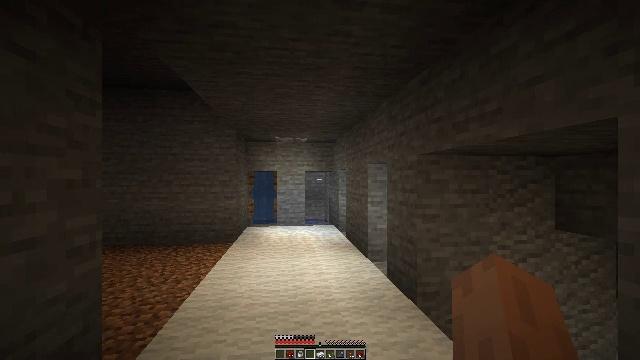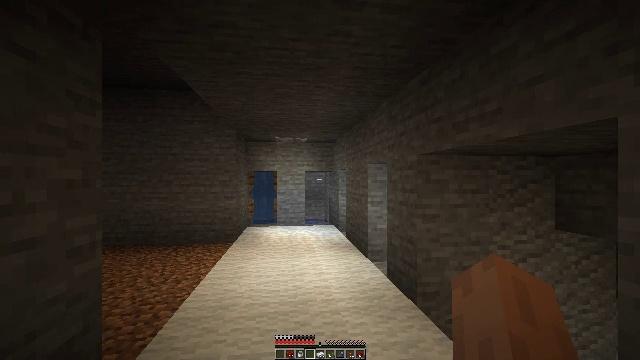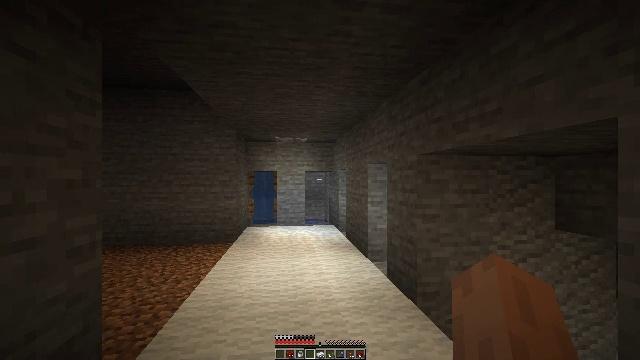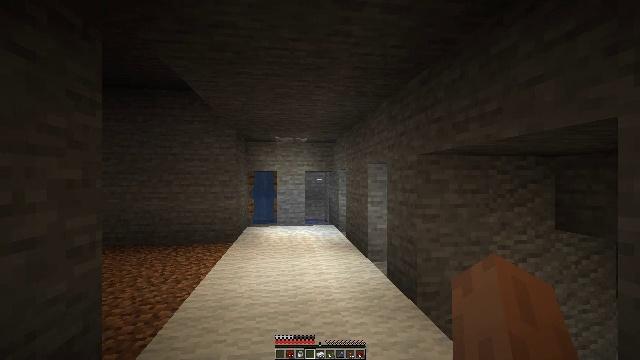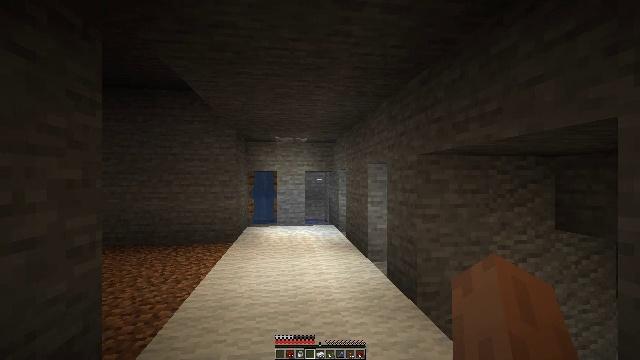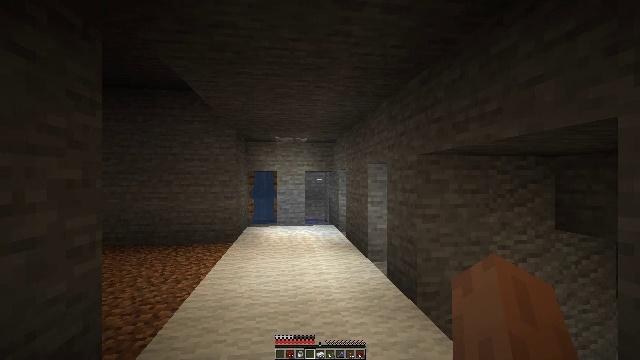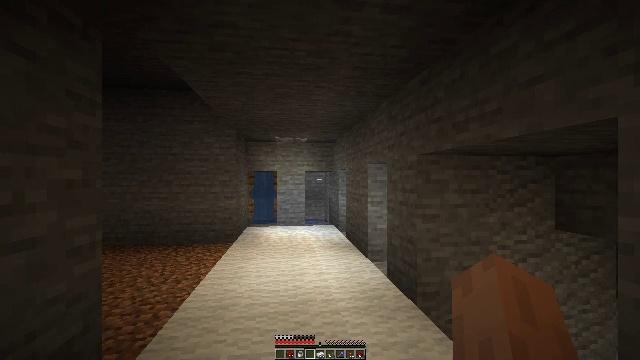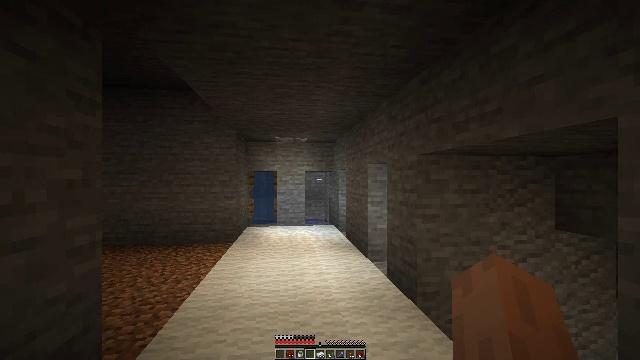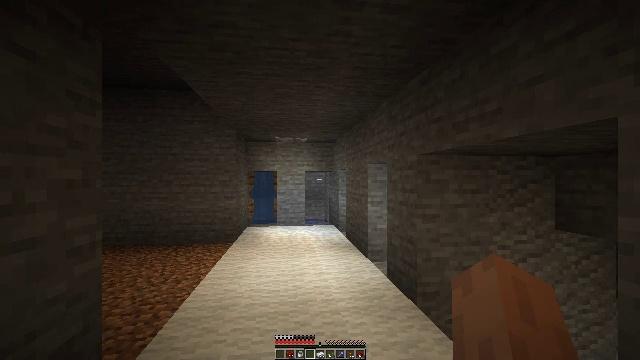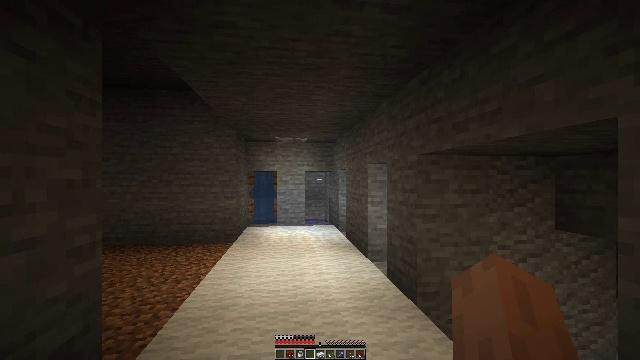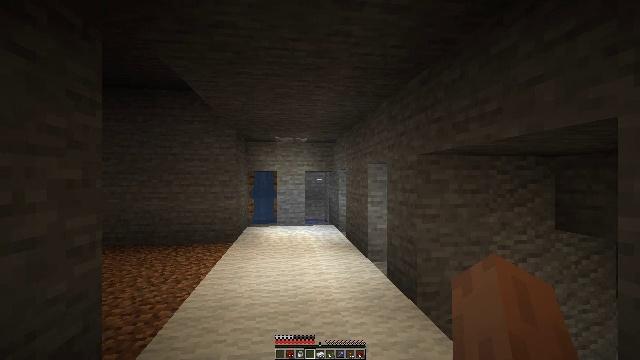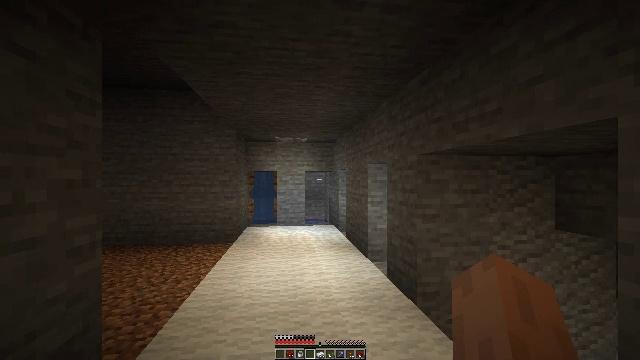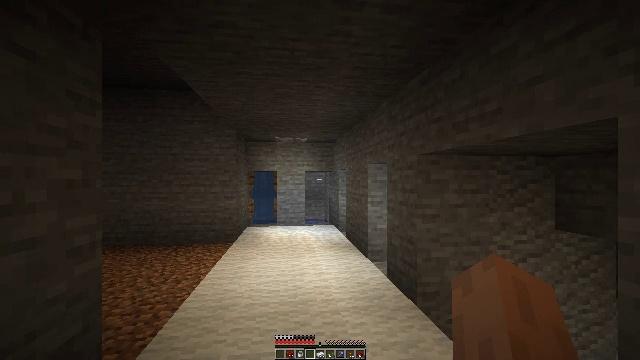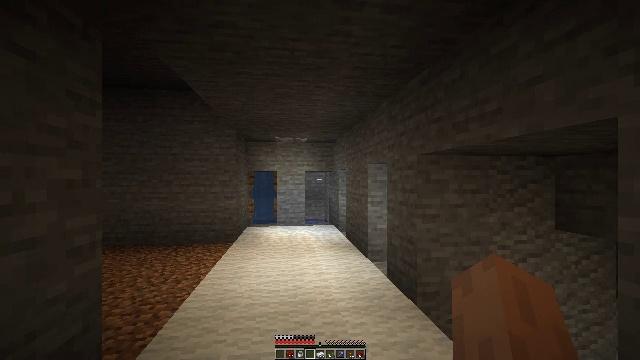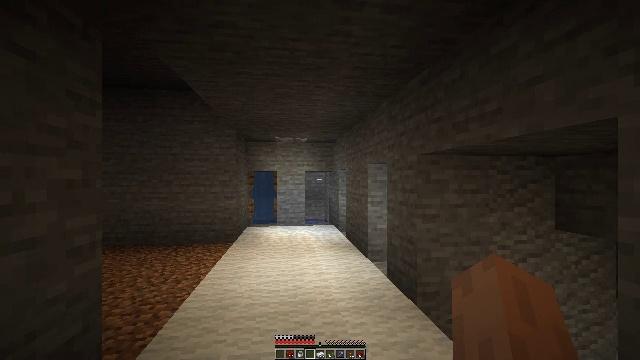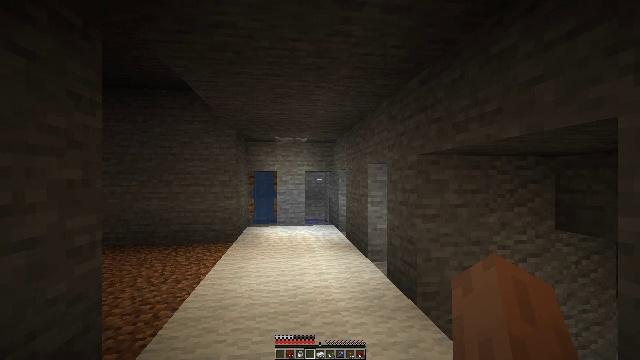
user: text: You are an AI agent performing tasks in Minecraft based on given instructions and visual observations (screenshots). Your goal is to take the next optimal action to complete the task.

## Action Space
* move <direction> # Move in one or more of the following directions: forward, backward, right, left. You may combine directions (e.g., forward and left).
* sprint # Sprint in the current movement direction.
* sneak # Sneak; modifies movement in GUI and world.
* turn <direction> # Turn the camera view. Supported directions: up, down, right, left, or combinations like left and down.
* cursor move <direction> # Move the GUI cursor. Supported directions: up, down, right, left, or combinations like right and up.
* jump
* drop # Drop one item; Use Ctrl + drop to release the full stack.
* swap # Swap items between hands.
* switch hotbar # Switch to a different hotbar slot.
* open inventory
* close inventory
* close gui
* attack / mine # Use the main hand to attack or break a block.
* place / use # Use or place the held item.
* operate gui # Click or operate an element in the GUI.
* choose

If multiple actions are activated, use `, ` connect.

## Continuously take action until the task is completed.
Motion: motion action
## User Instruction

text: Remove an iron ingot from the inventory.
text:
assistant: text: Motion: no_op
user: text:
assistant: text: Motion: no_op
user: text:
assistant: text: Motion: no_op
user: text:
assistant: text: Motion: no_op
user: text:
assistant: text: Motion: no_op
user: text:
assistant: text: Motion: no_op
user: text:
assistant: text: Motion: no_op
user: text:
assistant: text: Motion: no_op
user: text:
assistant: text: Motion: no_op
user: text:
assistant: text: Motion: no_op
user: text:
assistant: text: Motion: no_op
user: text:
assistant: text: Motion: no_op
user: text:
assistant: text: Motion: no_op
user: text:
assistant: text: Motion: no_op
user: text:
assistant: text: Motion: no_op
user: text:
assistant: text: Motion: no_op
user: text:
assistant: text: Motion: no_op
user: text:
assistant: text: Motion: no_op
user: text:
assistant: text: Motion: no_op
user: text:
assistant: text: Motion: no_op
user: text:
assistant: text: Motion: no_op
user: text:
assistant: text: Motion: no_op
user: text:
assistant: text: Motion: no_op
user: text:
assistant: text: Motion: no_op
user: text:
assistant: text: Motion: no_op
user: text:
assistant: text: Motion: no_op
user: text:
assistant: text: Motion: no_op
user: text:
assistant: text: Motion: no_op
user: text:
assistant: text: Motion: no_op
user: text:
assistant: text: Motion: no_op